Interaction volume radius: 5 \u00c5
Interaction volume height: 10 \u00c5
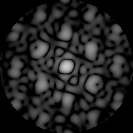
Disorder parameter: 0.4767